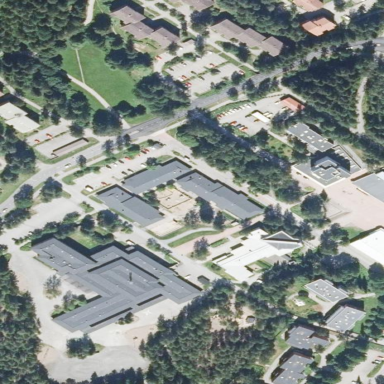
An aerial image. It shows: Kindergarten.